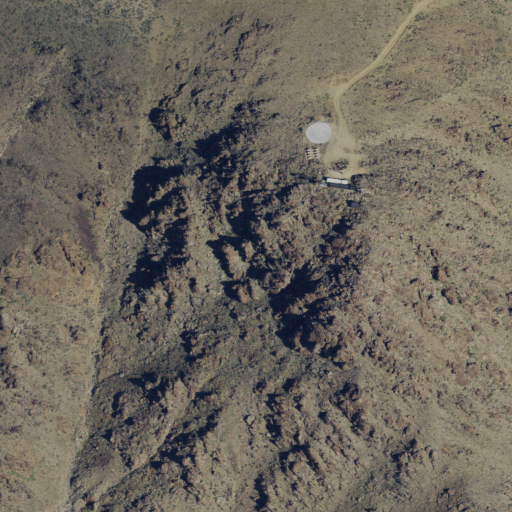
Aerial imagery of mountain in California named Ord Mountain containing shrub and medium intensity development